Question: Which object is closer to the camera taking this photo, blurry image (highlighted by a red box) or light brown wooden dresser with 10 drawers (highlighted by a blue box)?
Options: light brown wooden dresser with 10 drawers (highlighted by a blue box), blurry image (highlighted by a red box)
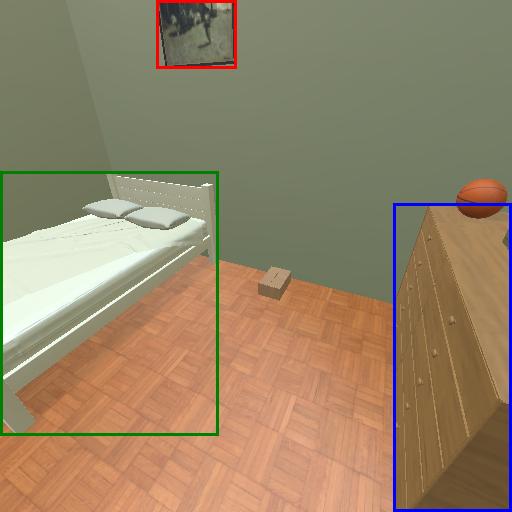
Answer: light brown wooden dresser with 10 drawers (highlighted by a blue box)